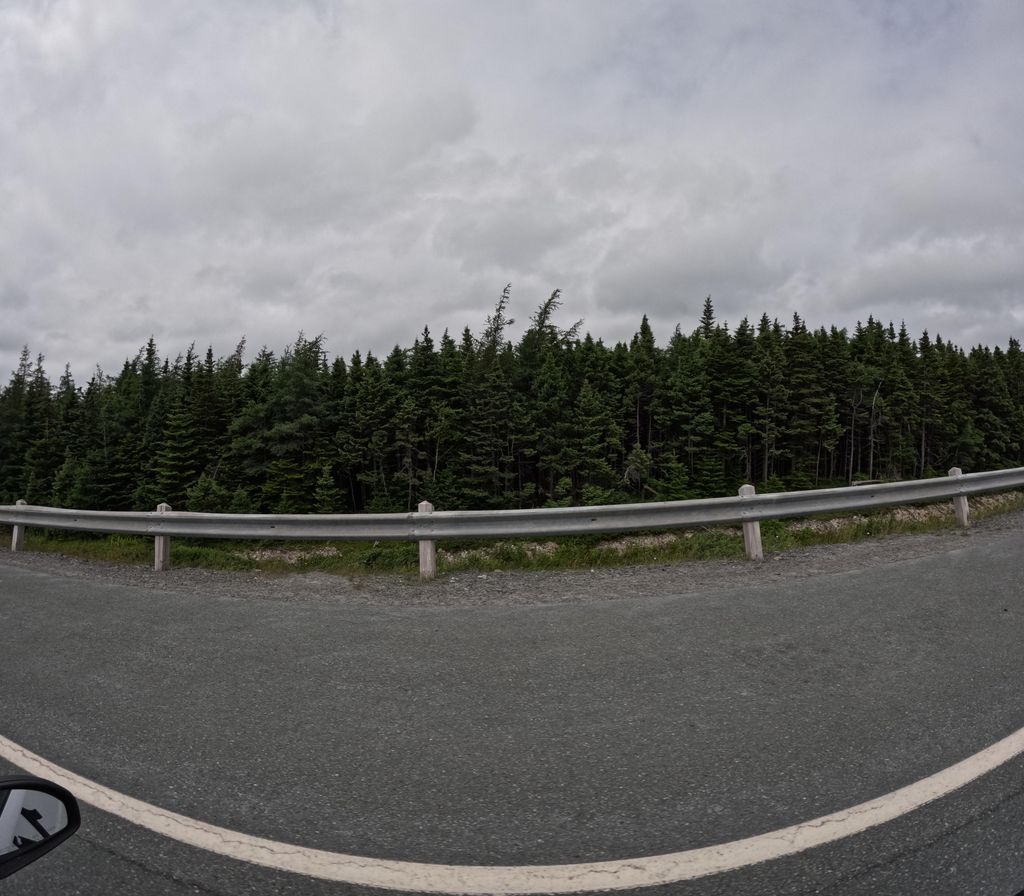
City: st_johns